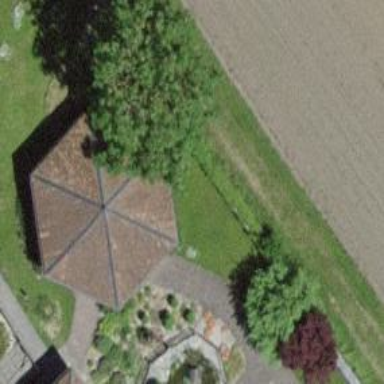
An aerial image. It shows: Building with pyramidal roof made of roof tiles.